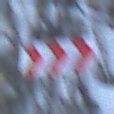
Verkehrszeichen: RichtungstafelnInKurvenGrossLinks
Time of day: MorningAfternoon
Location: Outdoor (Nature)
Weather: Clear
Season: Winter
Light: Natural